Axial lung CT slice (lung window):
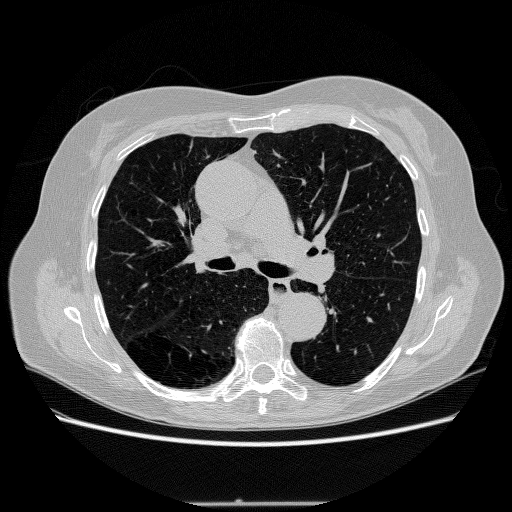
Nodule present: no